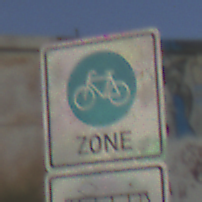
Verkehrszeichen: BeginnFahrradzone
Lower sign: MehrspurigeFahrzeugeFrei7
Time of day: MorningAfternoon
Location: Outdoor (Urban)
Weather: PartlyCloudy
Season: NotSpecified
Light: Natural